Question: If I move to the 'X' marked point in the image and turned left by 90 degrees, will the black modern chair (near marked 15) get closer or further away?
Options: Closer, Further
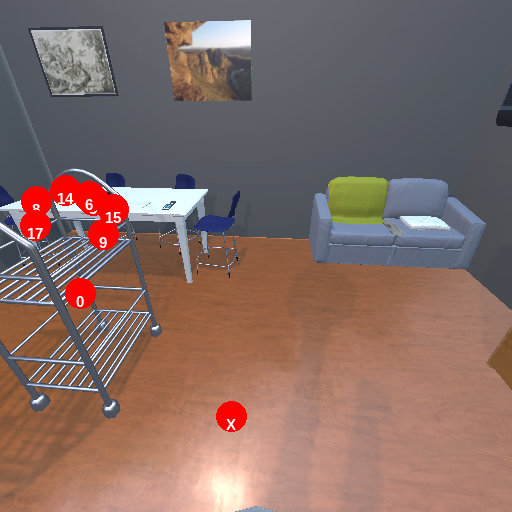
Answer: Closer